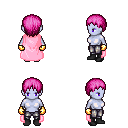
a pixel art fantasy rpg character, female body template, dark elf, purple skin, pink cape, metal pants, pink plain hairstyle, gold gloves, black shoes, four views (front, back, left, right), 2x2 character sprite sheet, small pixel art, hard edges, no anti-aliasing